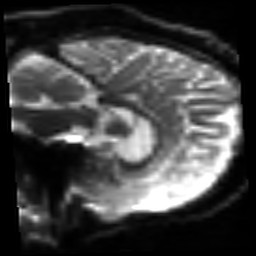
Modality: sbref
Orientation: sagittal
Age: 64
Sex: male
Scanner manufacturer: siemens
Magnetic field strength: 3 T
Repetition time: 3.2 s
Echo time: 0.081 s